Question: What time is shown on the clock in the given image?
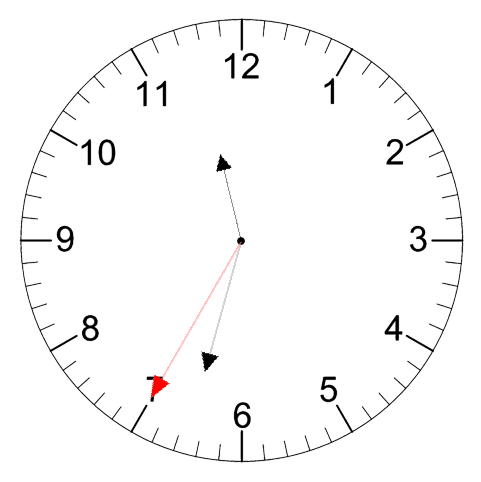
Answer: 11:32:35